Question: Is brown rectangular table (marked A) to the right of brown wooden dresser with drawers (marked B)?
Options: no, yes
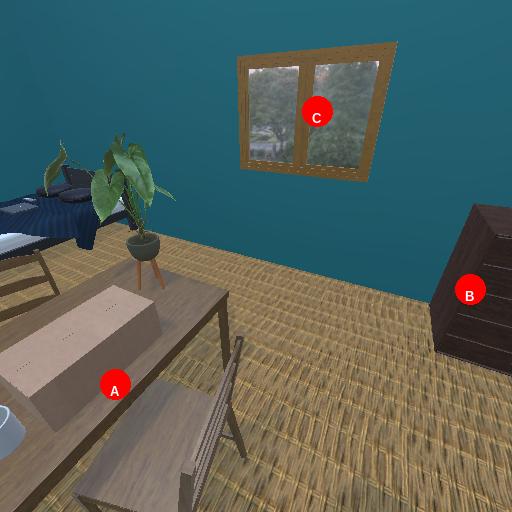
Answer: no